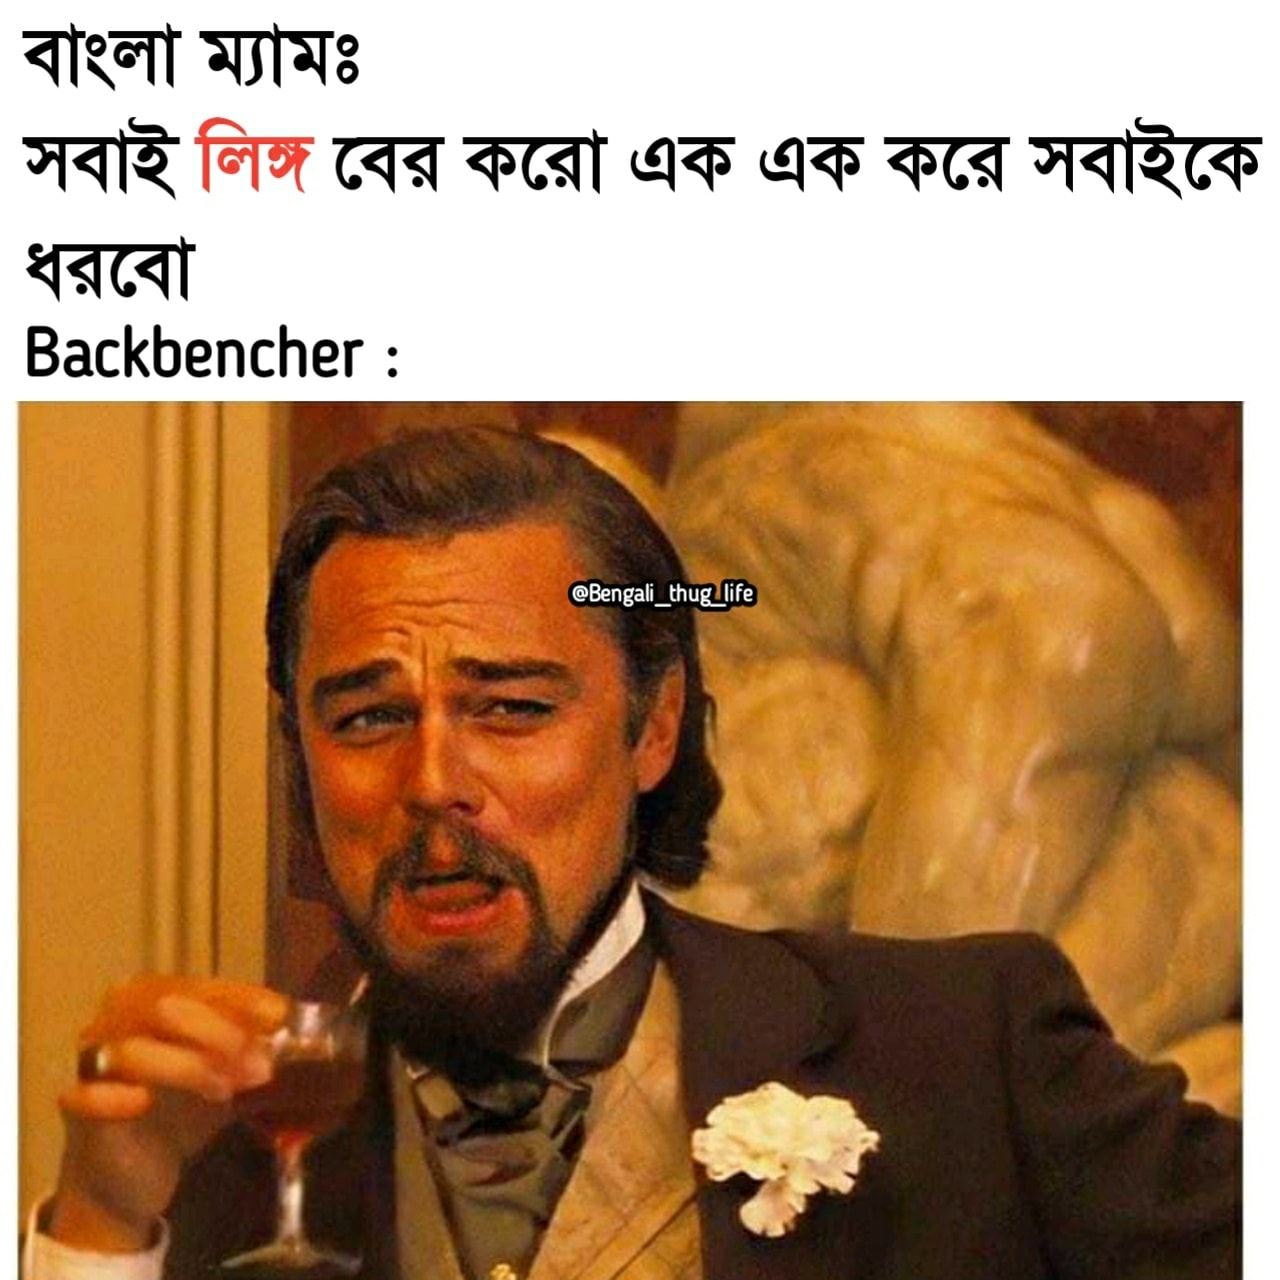
Caption: বাংলা ম্যামঃ সবাই লিঙ্গ বের করো এক এক করে সবাইকে ধরবো    Backbencher :
Label: non-hate